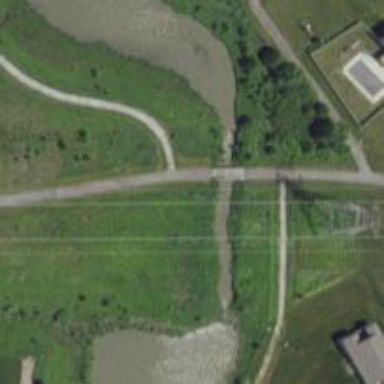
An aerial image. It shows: Bridge for cycleway.